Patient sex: F
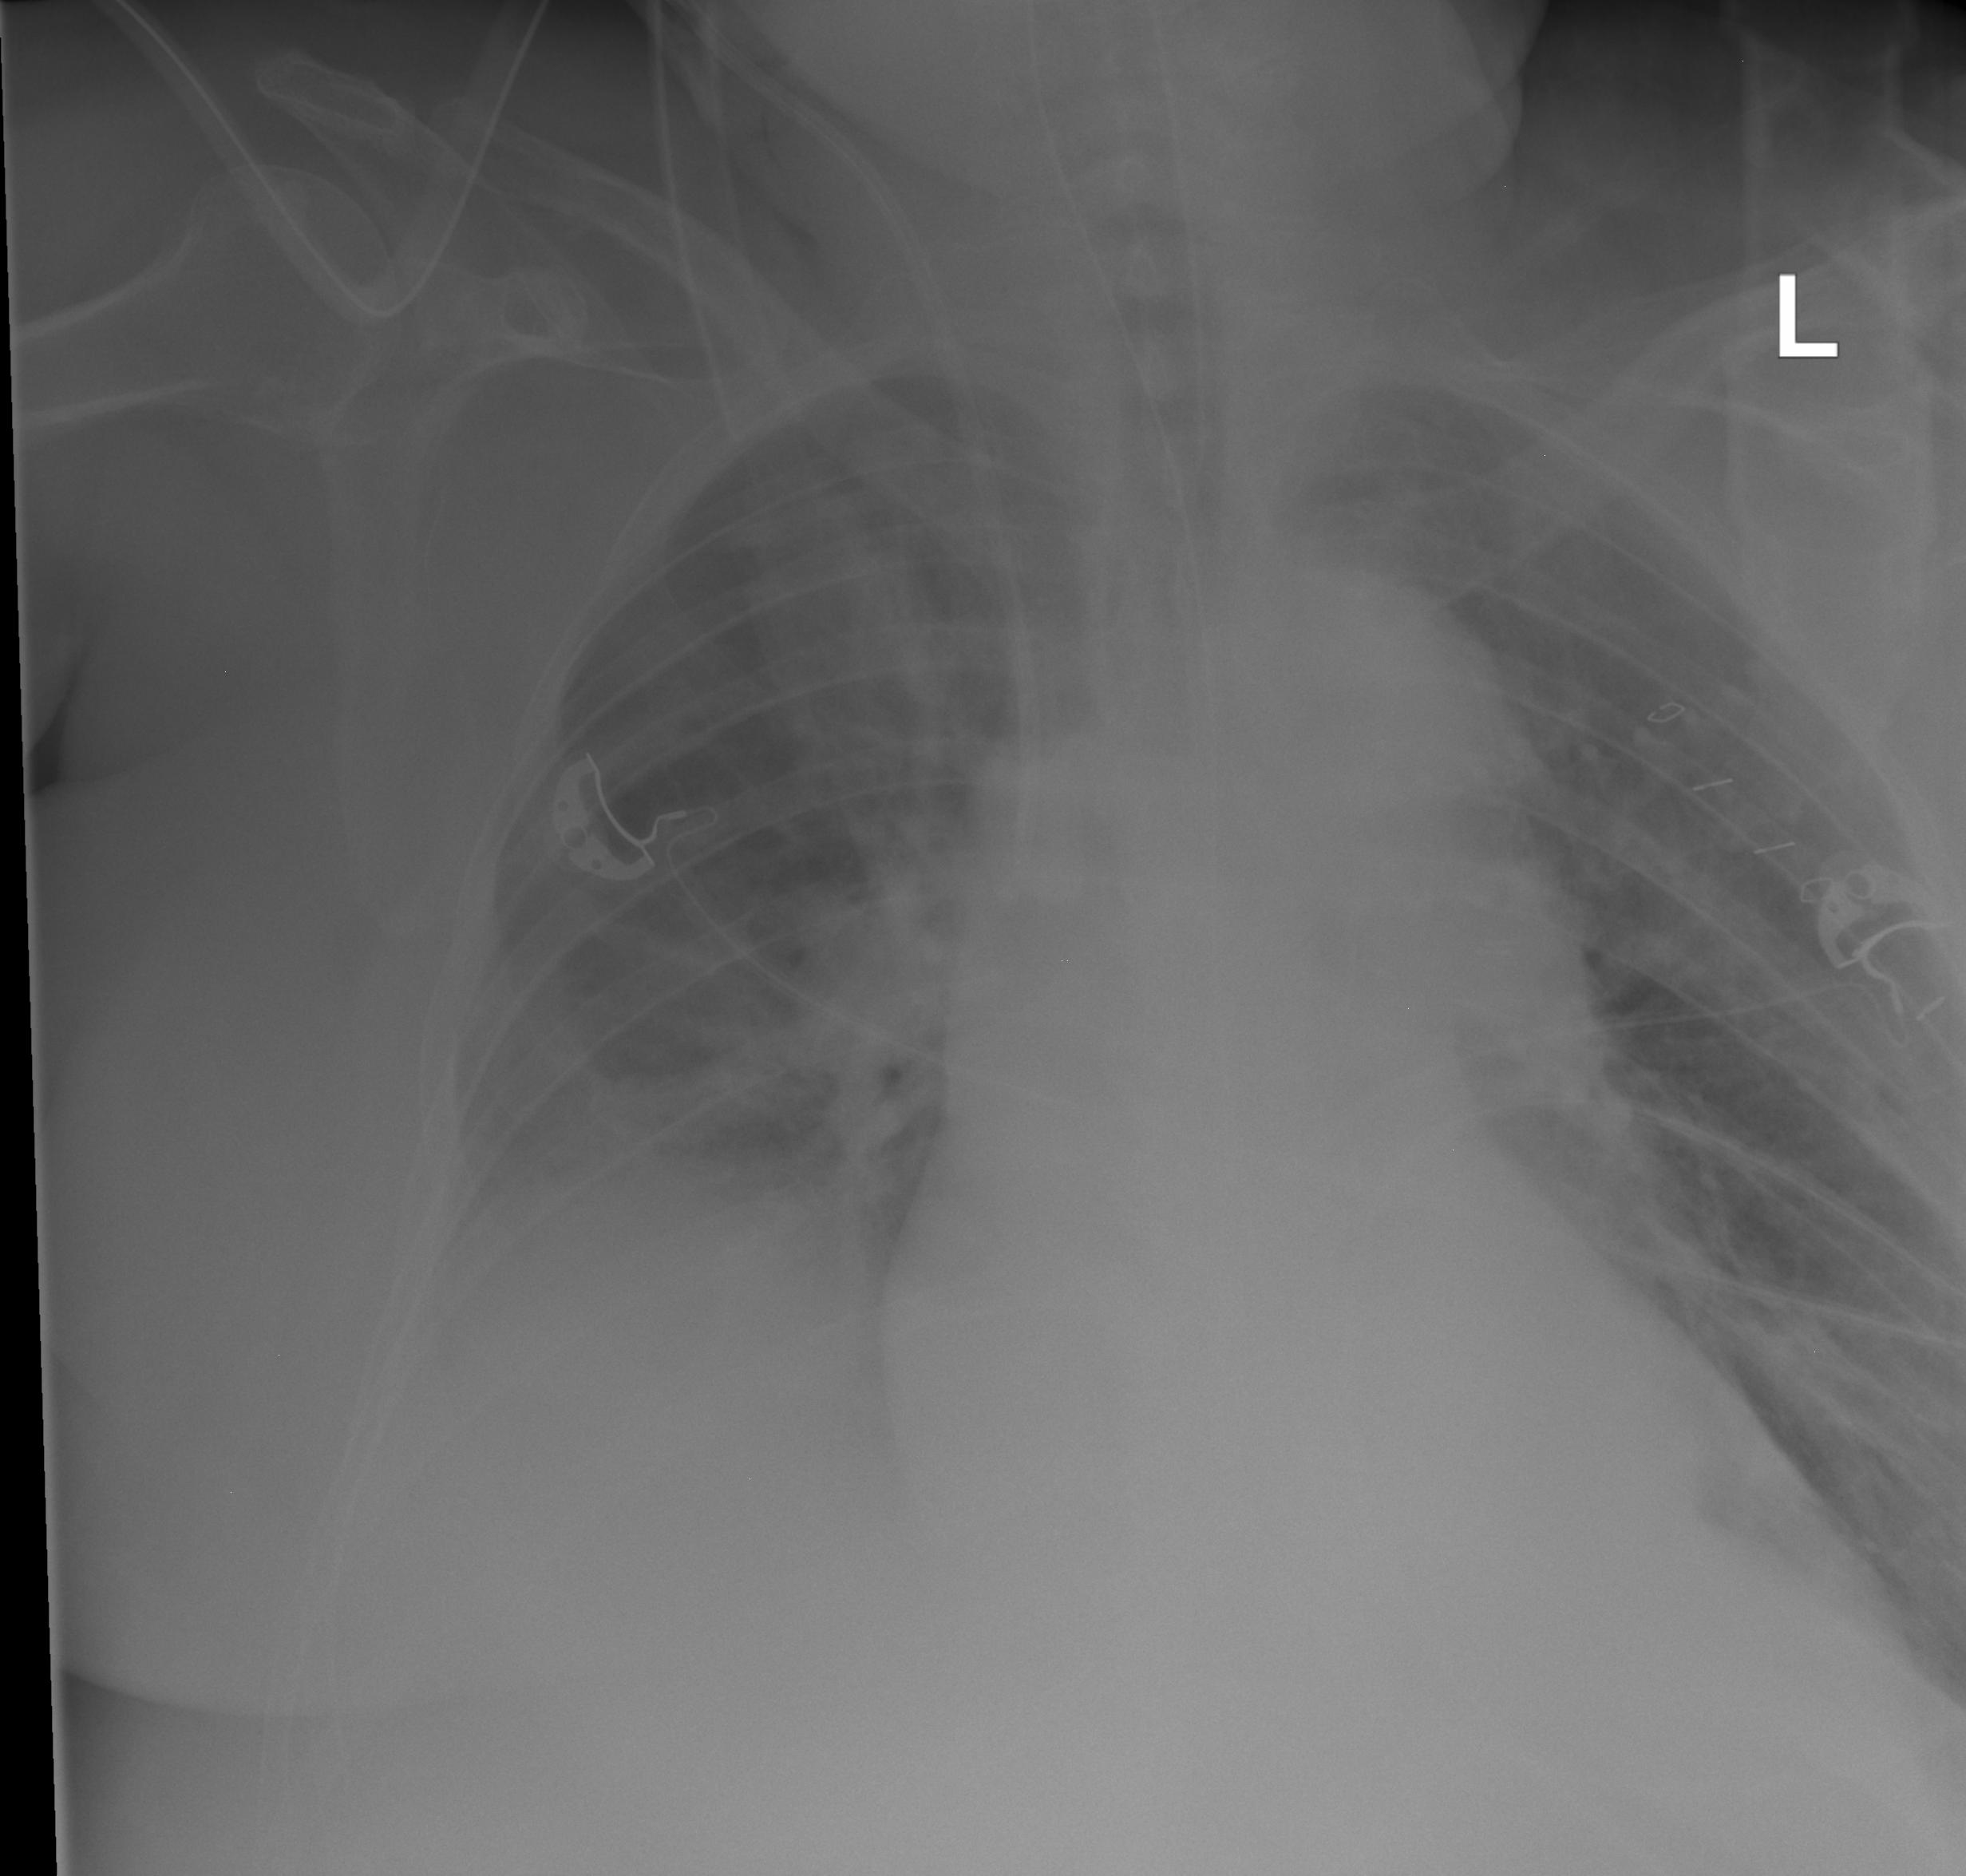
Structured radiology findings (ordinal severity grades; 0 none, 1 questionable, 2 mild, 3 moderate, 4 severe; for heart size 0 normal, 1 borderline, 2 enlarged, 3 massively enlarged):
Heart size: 0
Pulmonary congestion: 0
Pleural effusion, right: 0
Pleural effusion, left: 0
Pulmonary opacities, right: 0
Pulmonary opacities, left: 1
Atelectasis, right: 2
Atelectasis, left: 2